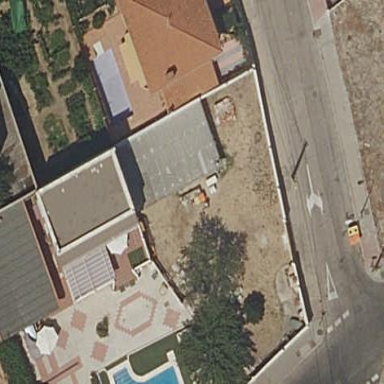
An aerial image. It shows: Shed building.